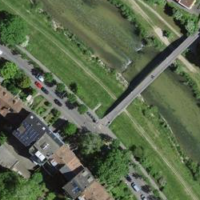
EUNIS habitat code: 54
Species observed at this site:
Maclura pomifera
Rhinanthus minor
Veronica persica
Matricaria discoidea
Taraxacum officinale
Malva sylvestris
Cichorium intybus